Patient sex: M
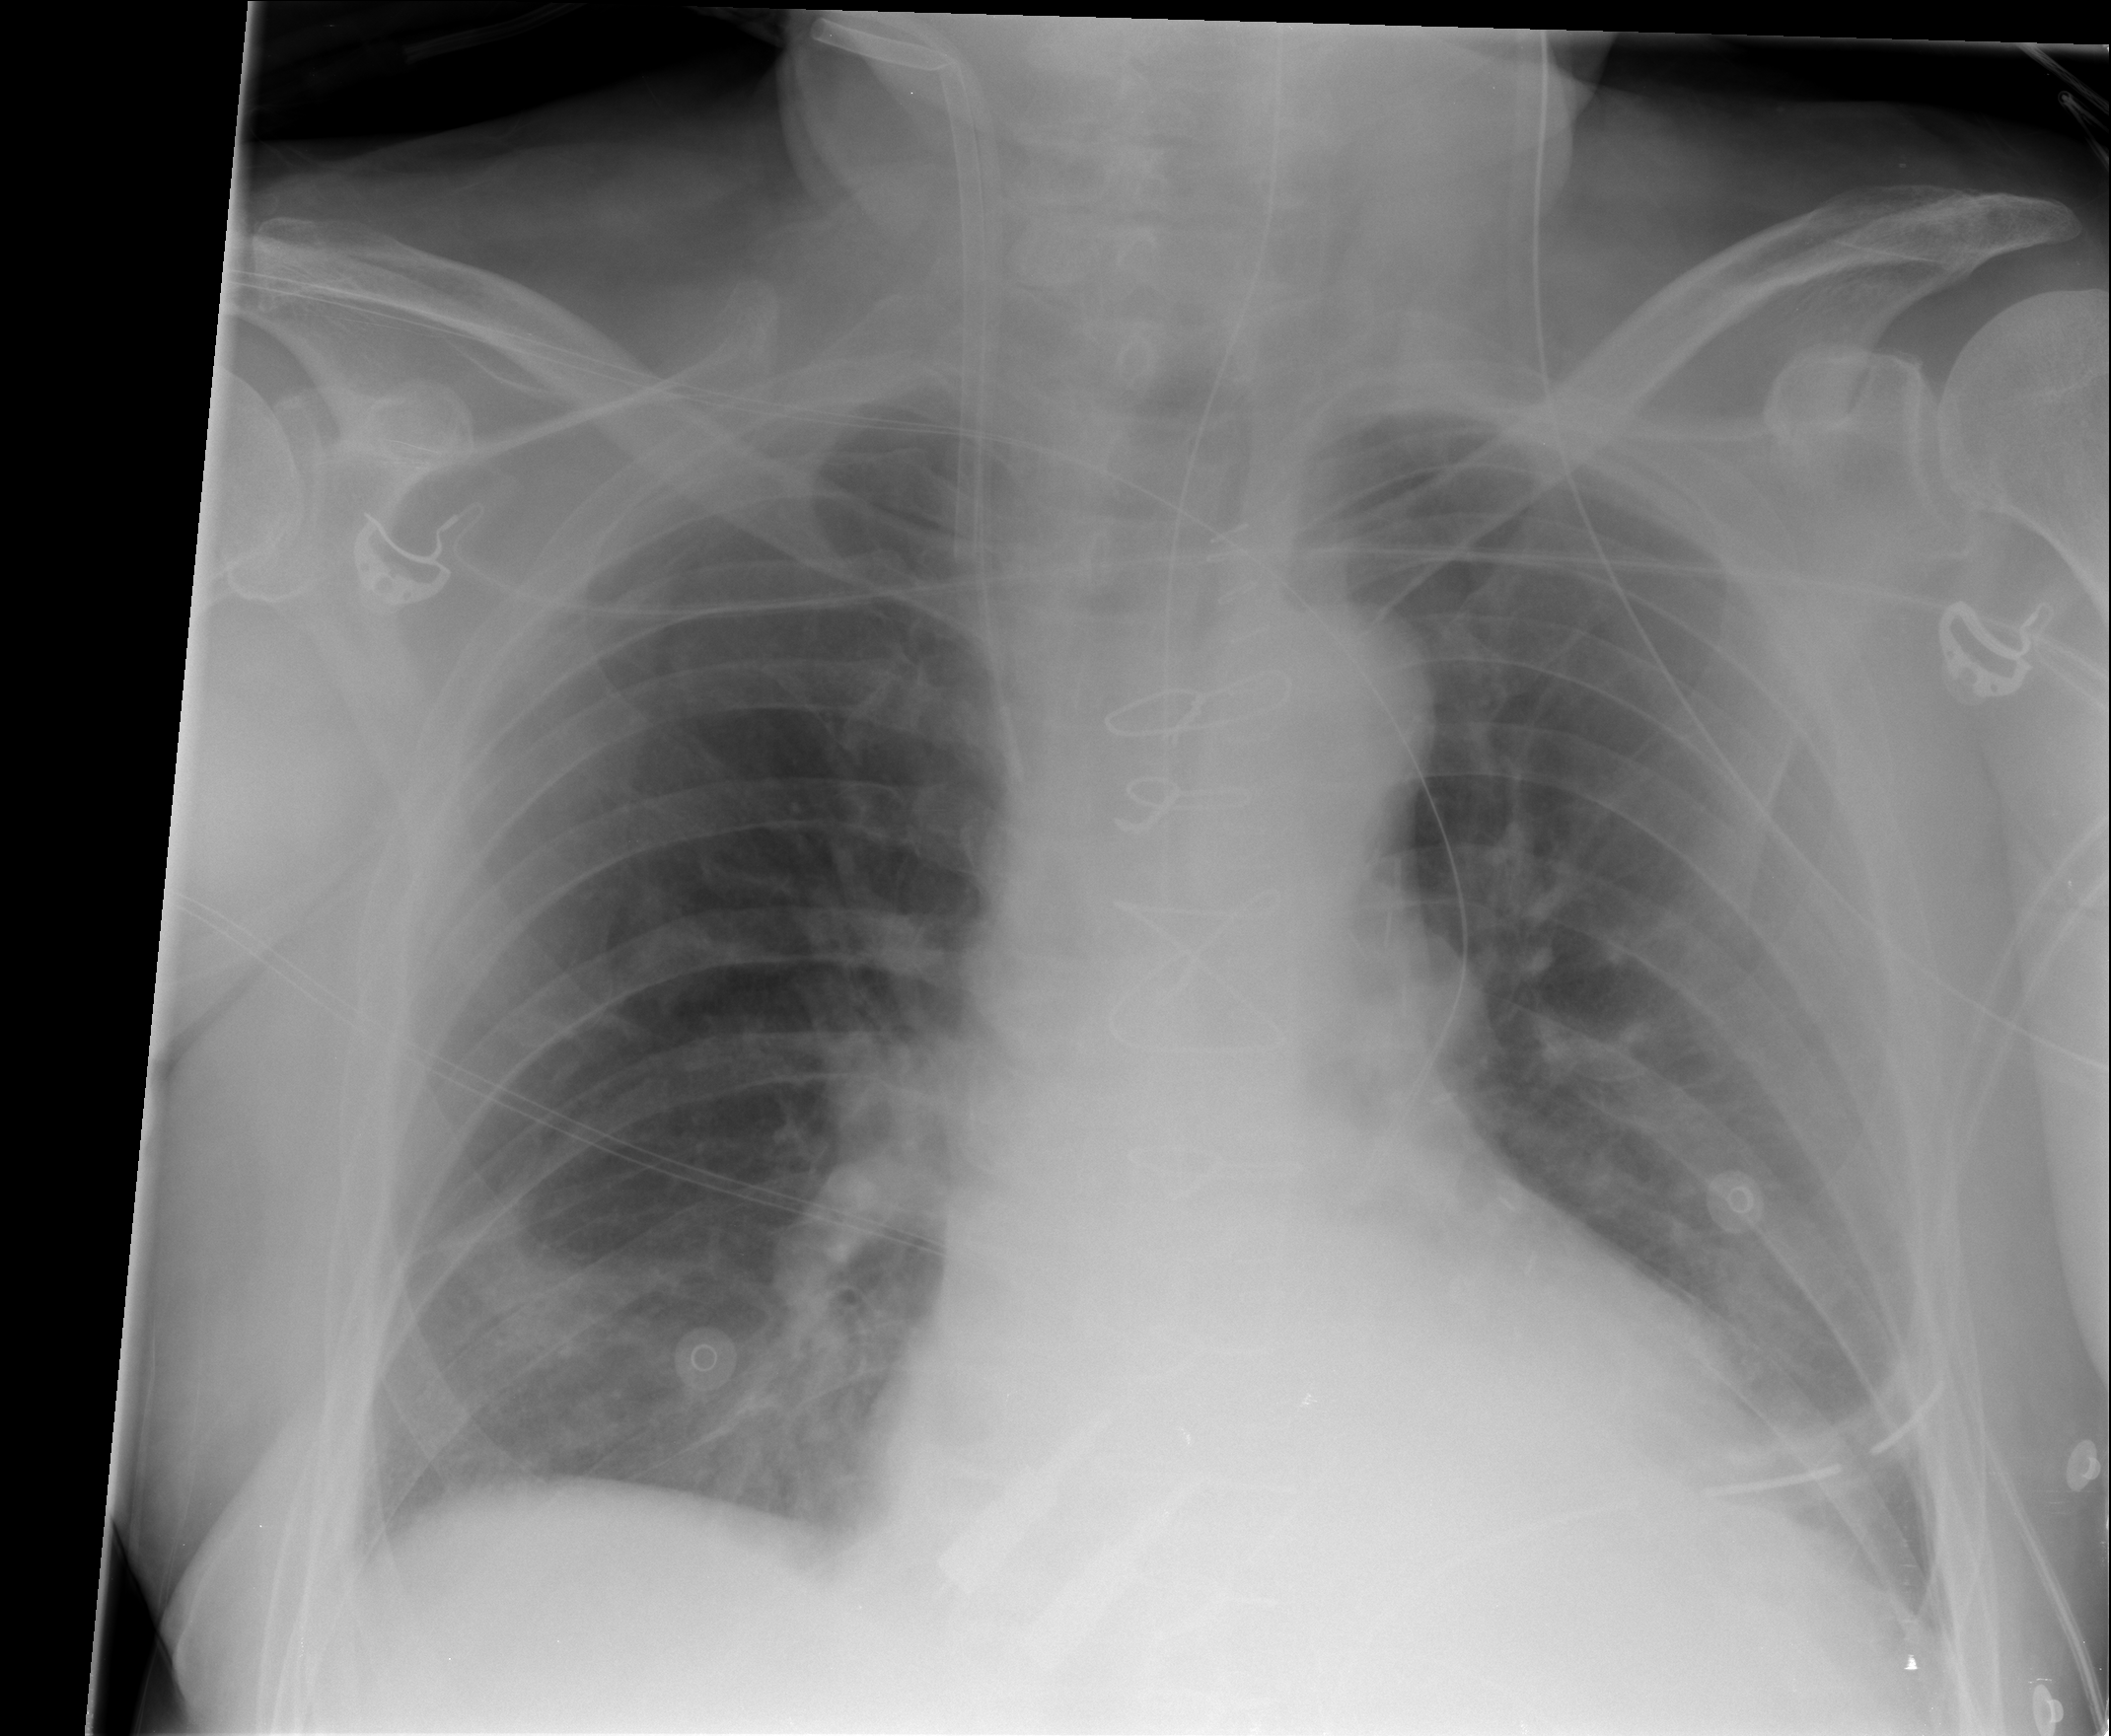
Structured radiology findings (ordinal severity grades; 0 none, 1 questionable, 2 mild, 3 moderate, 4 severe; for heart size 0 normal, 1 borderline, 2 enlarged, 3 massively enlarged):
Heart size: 0
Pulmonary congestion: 0
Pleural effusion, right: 0
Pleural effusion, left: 2
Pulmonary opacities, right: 0
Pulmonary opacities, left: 0
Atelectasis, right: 2
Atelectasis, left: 0